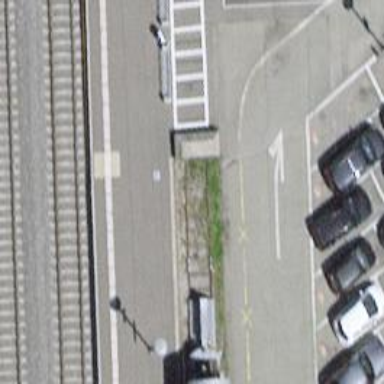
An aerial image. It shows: Railway buffer stop.